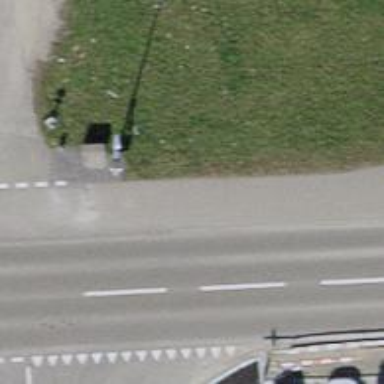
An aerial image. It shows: Bus stop with platform for public transport.